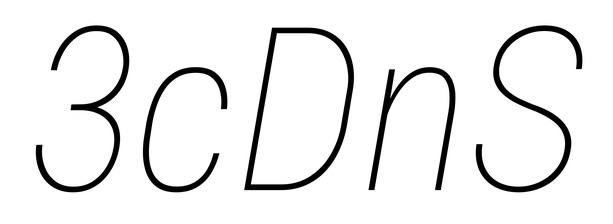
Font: Roboto-Italic_Condensed_Thin_Italic